Question: I am using seaborn to create boxplots. How can I modify axis line thickness and color?

I don't know where in my code I can fix this issue. I need to change x-axis color and width to make it blue and thicker....
thanks
'''
plt.figure()
fig = plt.figure(figsize=(45,35), dpi=150)
font_size_axes=128
label_font_size=128
ax = sns.boxplot(x=group, y=strain_lable[:], data=table,order=data_order, palette=my_pal, width=0.3,
fliersize=50, linewidth=12)
'''
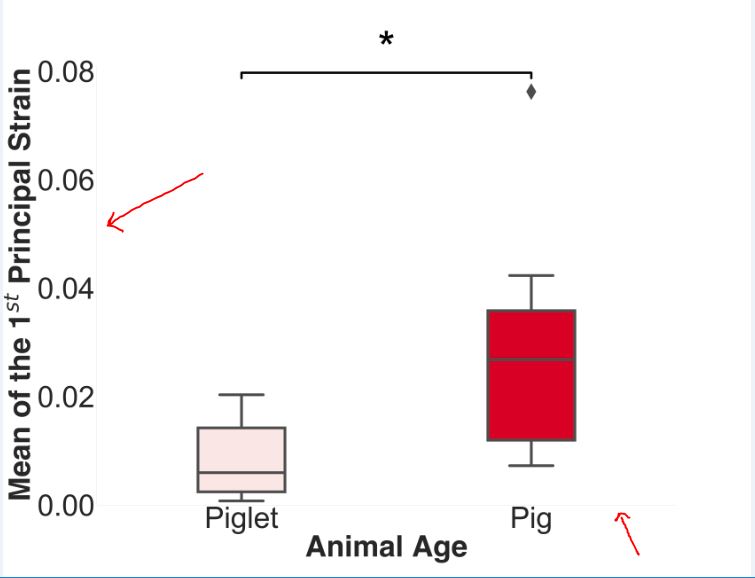
Answer: '''
ax.spines['left'].set_linewidth(5)
ax.spines['left'].set_color('orange')
'''
If you need to color all the spines, you can loop through:
'''
for _,s in ax.spines.items():
s.set_linewidth(5)
s.set_color('cyan')
'''
If you would like to make these changes for a bunch of plots, you might considering changing the rc file (see <URL>. The relevant properties are ''axes.linewidth'' and ''axes.edgecolor''